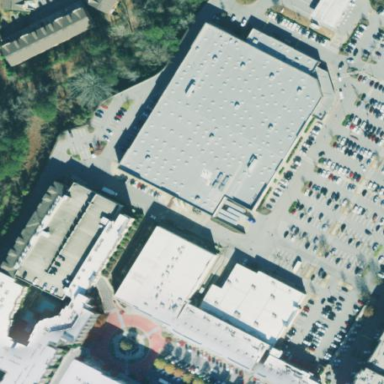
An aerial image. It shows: Wholesale shop housed in building.